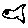
Label: fish